Field crop: maize
Growth stage: 1
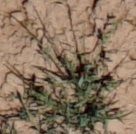
Species: lolium